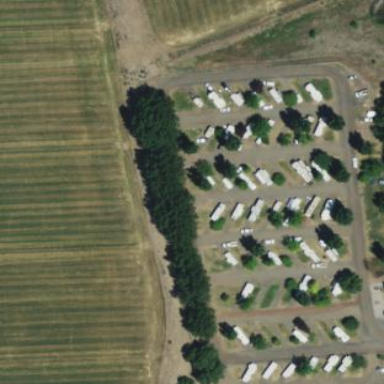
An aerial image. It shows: Caravan site for tourism.